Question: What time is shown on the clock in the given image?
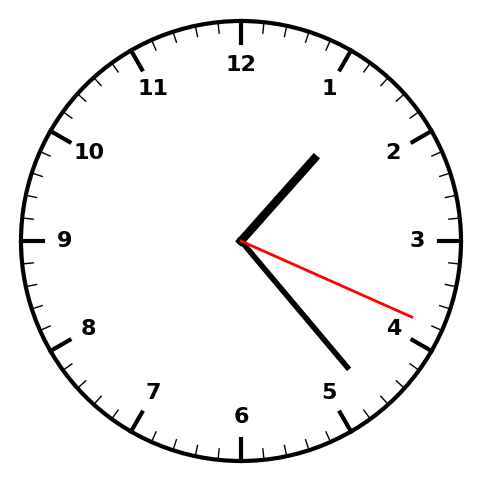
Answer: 01:23:19